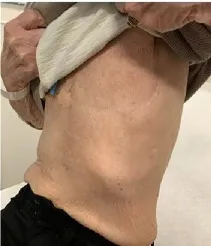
PD-L1 by the Ventana PD-L1 SP263 assay , then demonstrated a complete clinical response by week 14.
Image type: medical_photograph (skin_photograph)